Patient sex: F
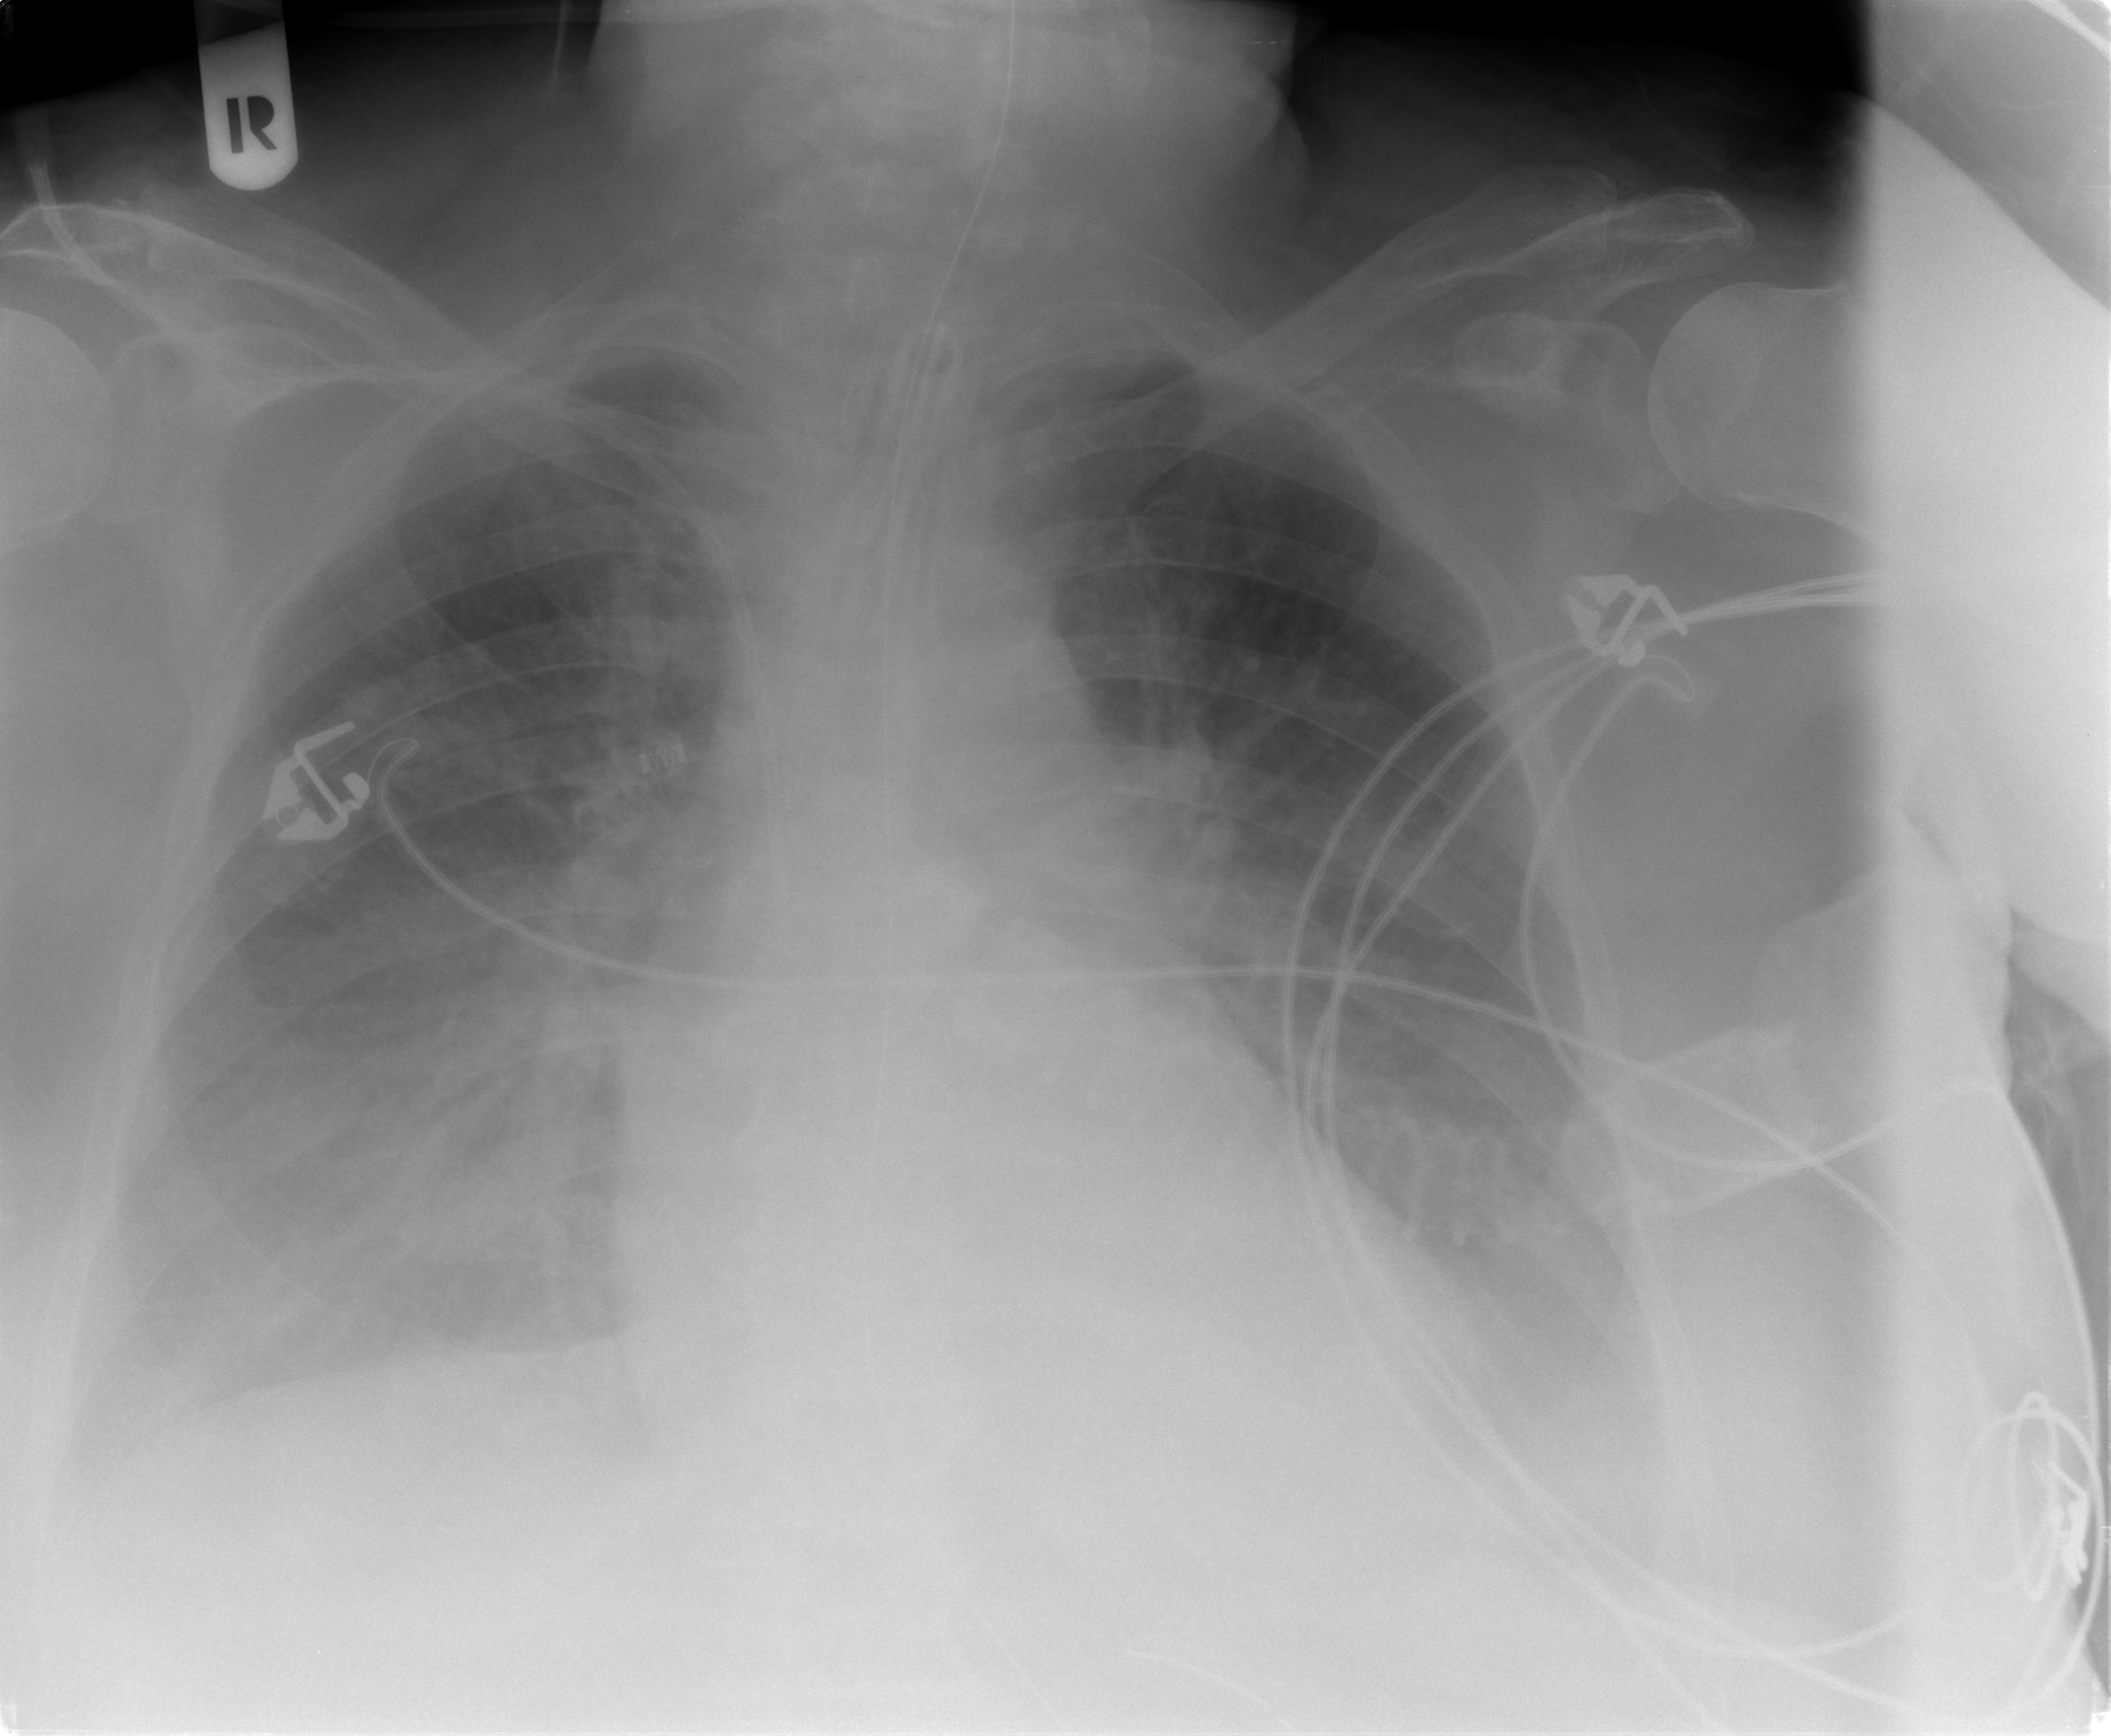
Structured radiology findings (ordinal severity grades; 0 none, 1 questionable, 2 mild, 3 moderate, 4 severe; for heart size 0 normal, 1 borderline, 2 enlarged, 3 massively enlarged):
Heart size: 1
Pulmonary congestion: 2
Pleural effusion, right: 2
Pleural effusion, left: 2
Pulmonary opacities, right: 2
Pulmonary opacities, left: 0
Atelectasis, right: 2
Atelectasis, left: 2